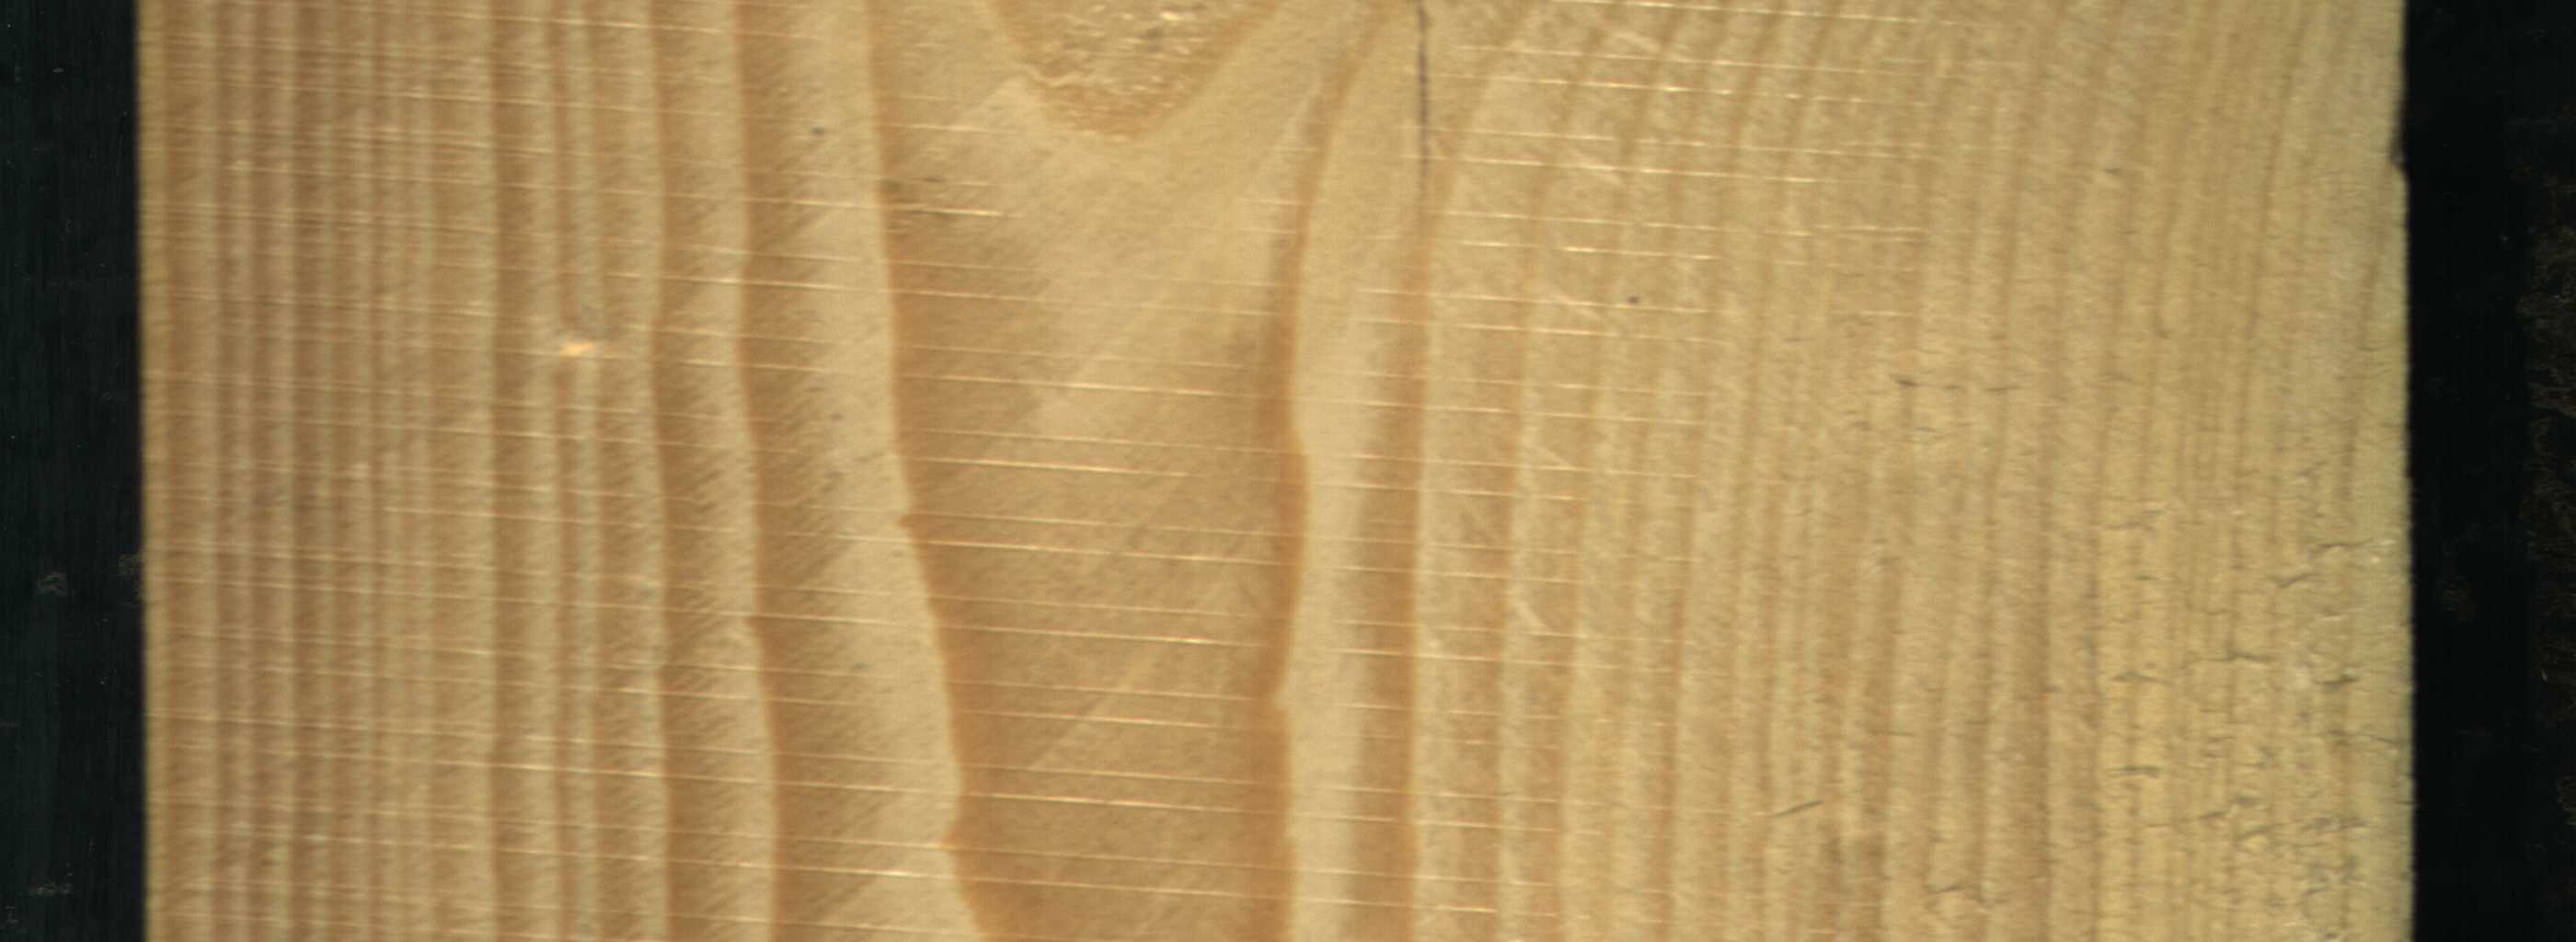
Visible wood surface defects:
Crack